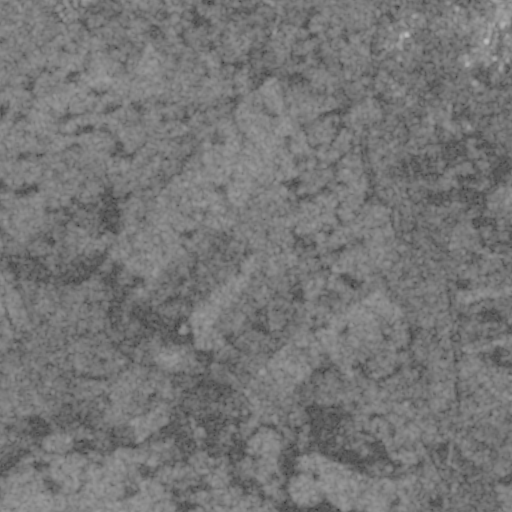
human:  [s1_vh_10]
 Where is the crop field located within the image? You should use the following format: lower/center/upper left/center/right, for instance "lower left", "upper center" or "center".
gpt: The crop field is located in the lower center of the image.
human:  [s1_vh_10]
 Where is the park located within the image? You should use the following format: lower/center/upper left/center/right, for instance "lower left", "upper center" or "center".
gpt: The park is located in the upper right of the image.
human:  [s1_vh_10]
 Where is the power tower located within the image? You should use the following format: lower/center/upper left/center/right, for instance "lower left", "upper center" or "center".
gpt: The power tower is located in the upper of the image.
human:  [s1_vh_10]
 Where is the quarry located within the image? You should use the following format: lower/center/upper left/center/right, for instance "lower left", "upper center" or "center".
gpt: The quarry is located in the upper left of the image.
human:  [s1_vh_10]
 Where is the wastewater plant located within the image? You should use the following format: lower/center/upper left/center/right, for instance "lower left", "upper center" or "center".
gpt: The wastewater plant is located in the upper right of the image.
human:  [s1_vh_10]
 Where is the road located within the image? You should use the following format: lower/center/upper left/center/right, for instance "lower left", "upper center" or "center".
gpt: There is no road in the image.

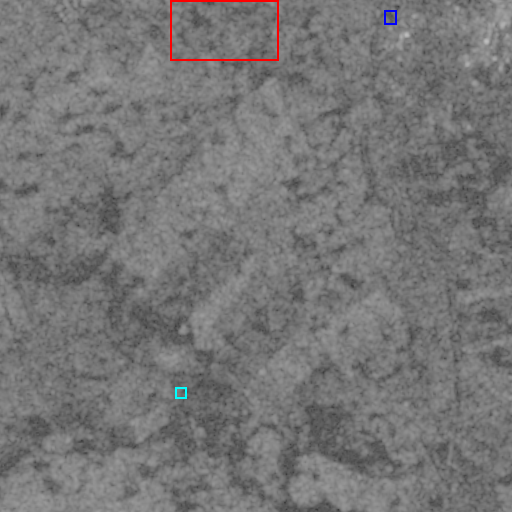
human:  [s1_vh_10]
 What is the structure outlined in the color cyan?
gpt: The structure outlined in cyan is a crop field.
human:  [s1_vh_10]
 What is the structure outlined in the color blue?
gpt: The structure outlined in blue is a park.
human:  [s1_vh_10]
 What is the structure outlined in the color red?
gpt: The structure outlined in red is a quarry.
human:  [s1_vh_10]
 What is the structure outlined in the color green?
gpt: There is no green outline.